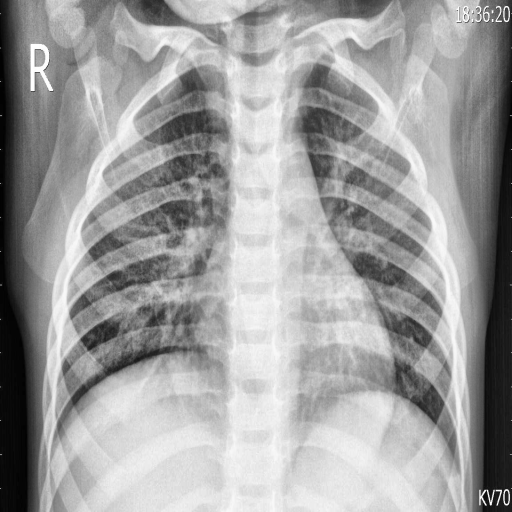
Finding: PNEUMONIA